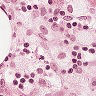
Metastatic tissue present: no